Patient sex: M
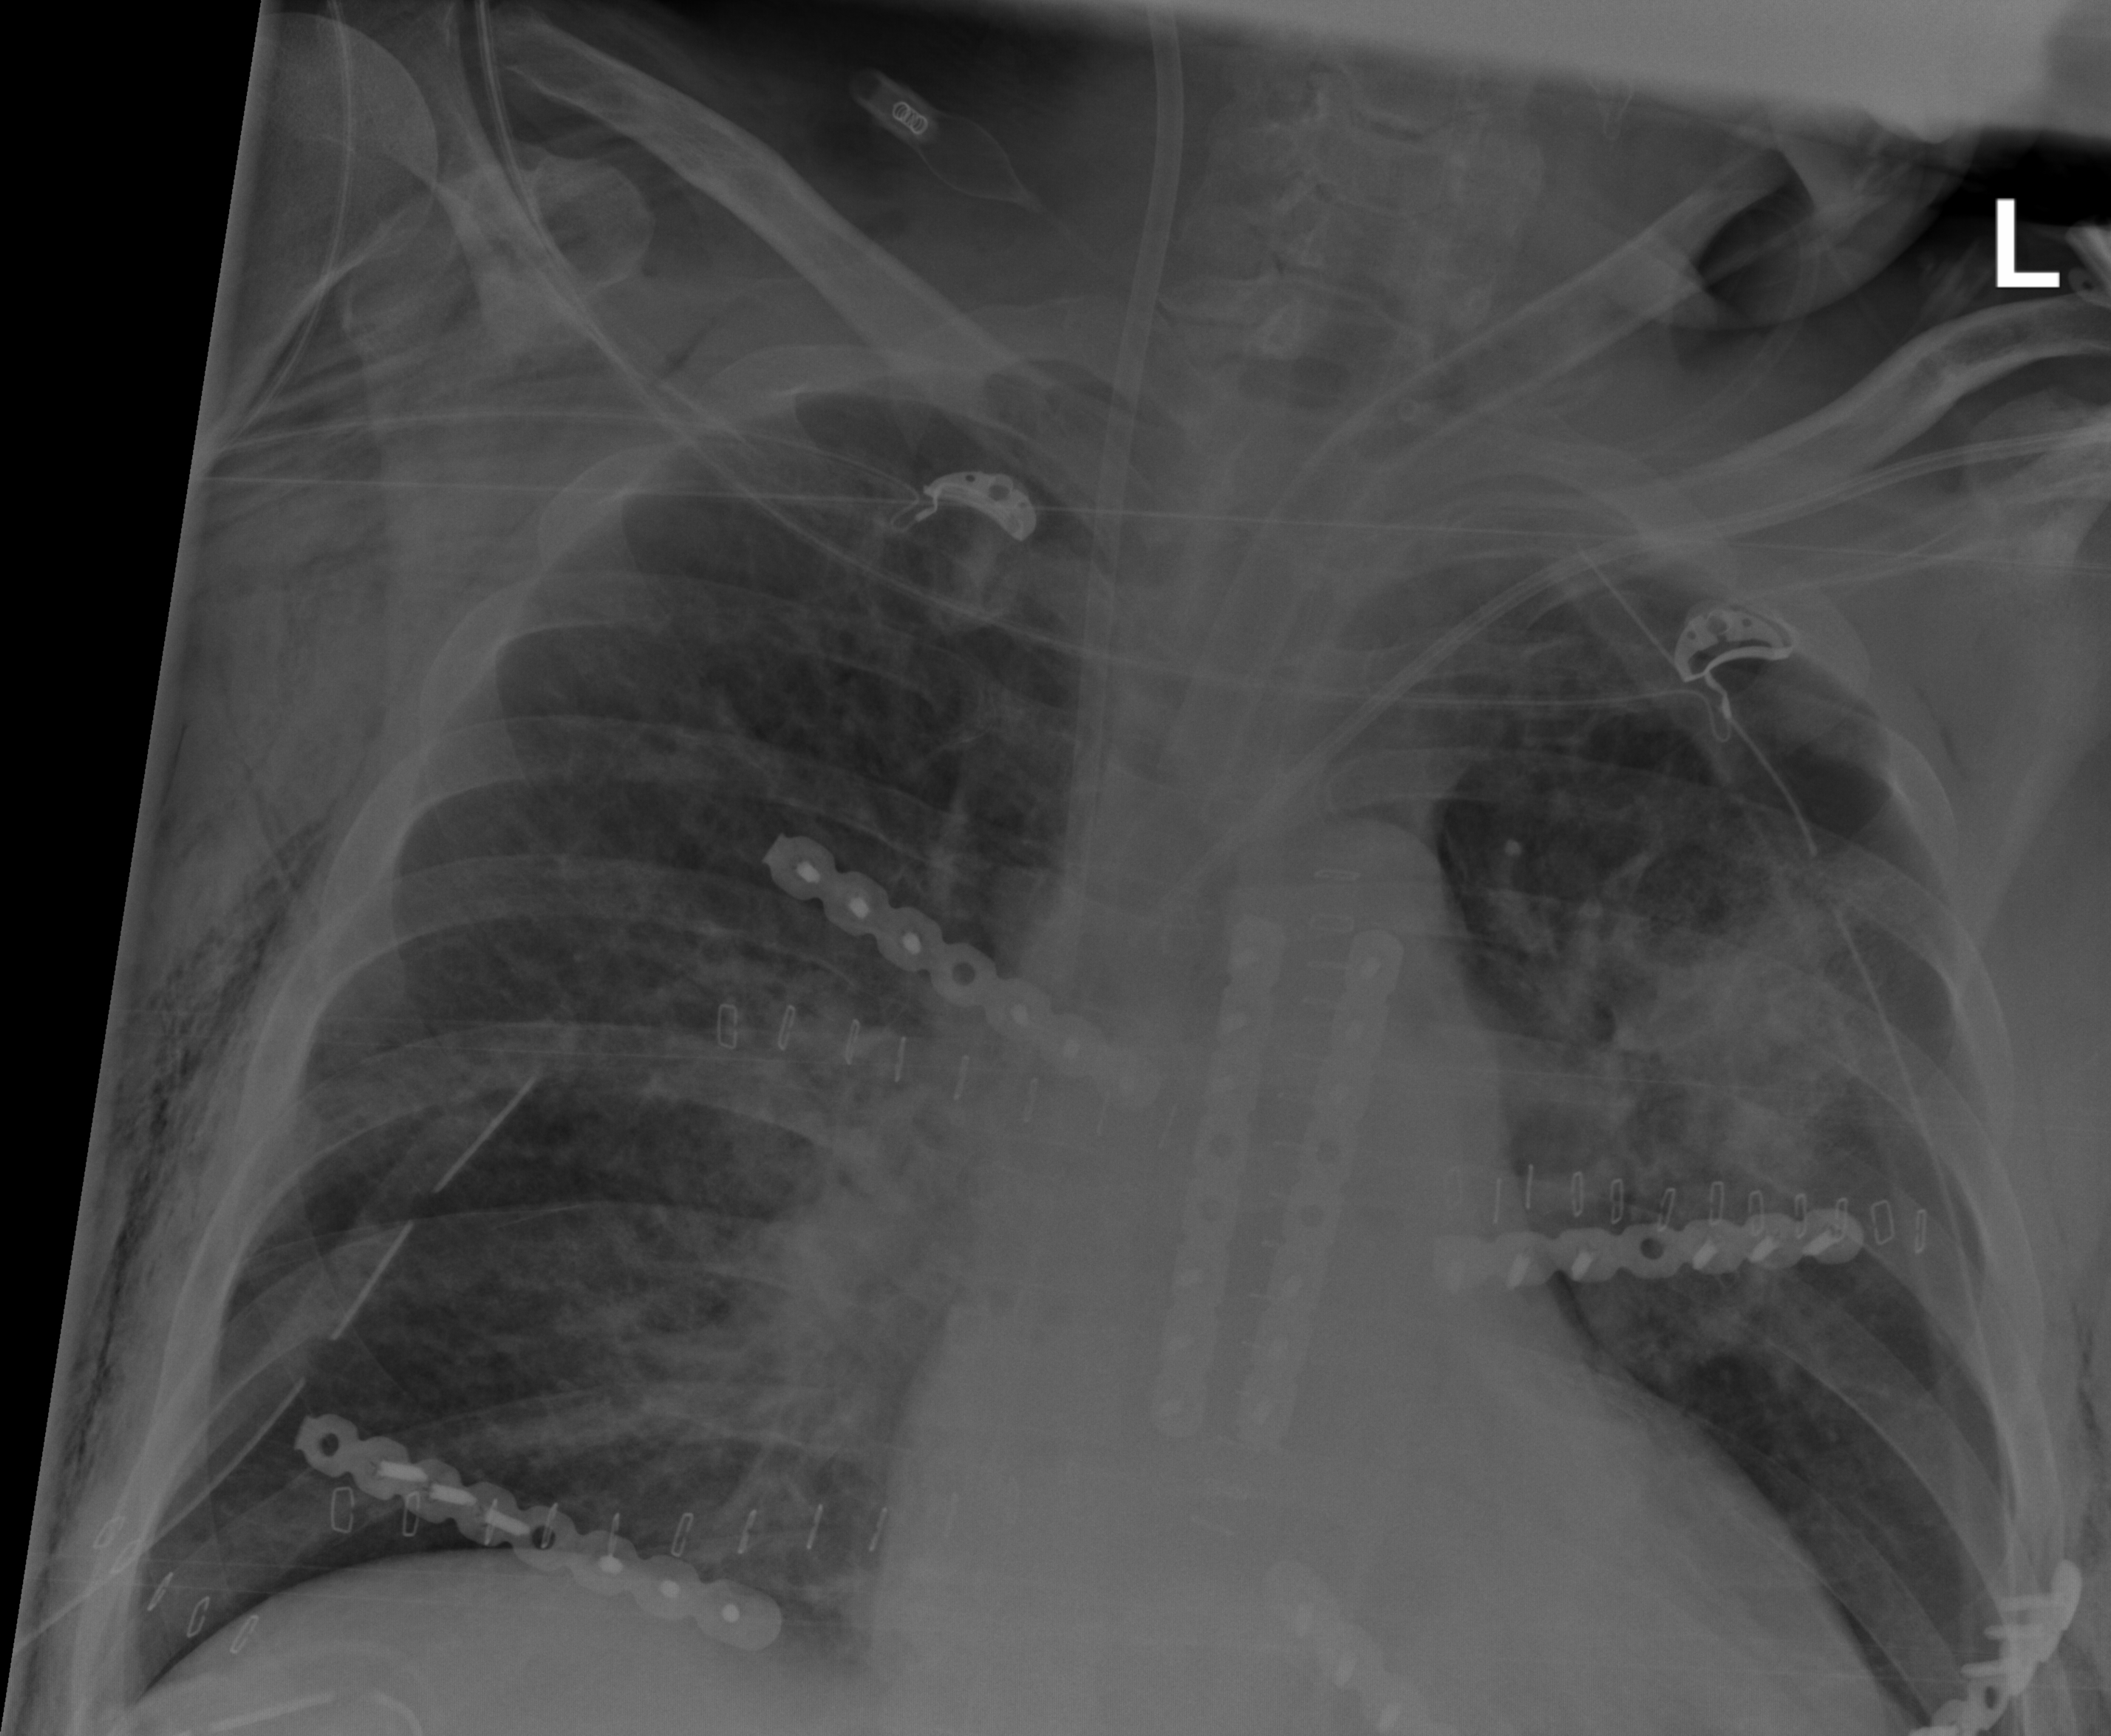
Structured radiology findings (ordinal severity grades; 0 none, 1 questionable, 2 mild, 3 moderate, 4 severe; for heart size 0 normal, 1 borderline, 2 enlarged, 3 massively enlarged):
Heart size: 2
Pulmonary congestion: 2
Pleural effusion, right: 0
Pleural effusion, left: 0
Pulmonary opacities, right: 3
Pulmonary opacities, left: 3
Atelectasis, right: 2
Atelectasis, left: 0